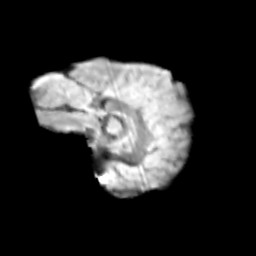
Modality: T2w
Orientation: sagittal
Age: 11
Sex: male
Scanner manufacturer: siemens
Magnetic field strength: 3 T
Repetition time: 3.8 s
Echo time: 0.07 s